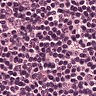
Metastatic tissue present: no